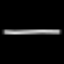
Label: line